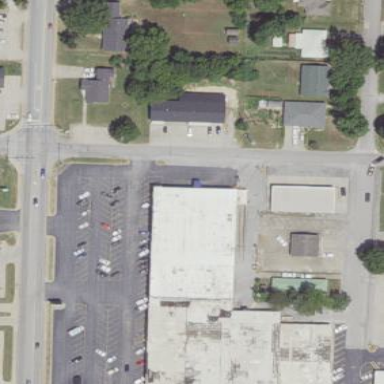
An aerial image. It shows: Retail building.